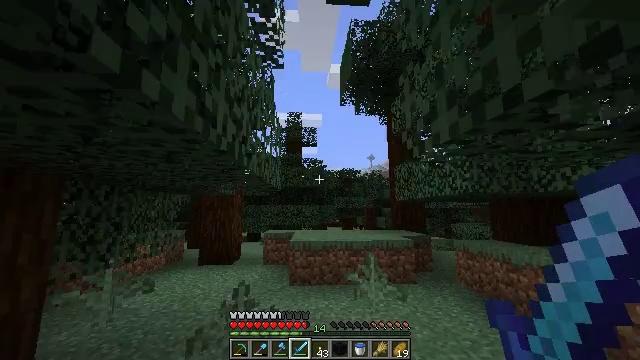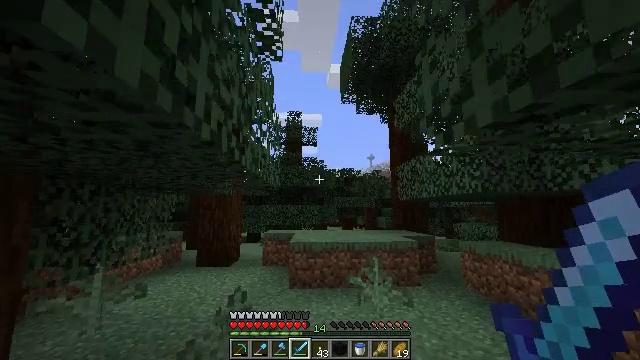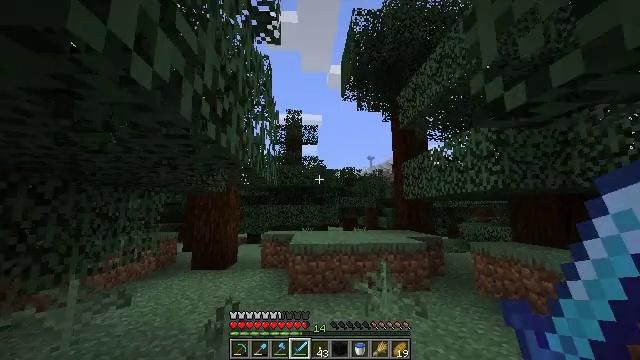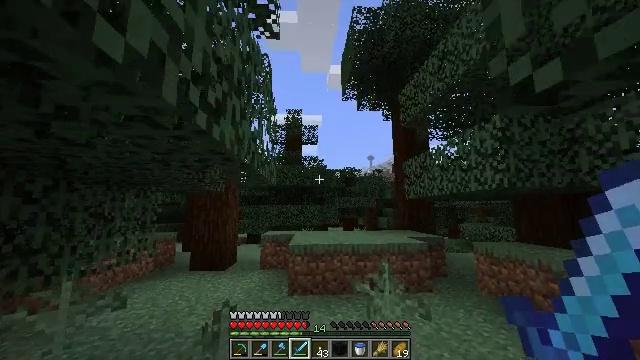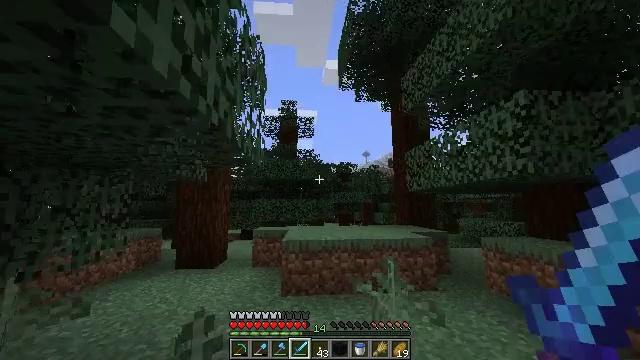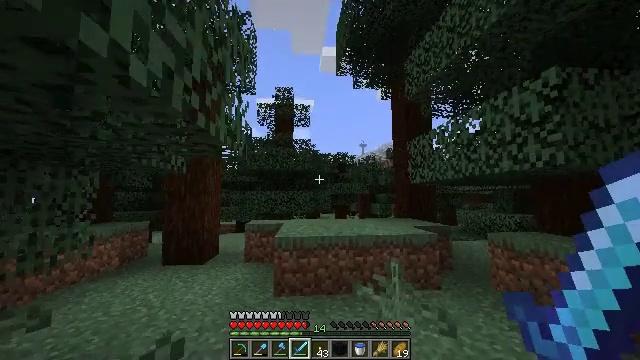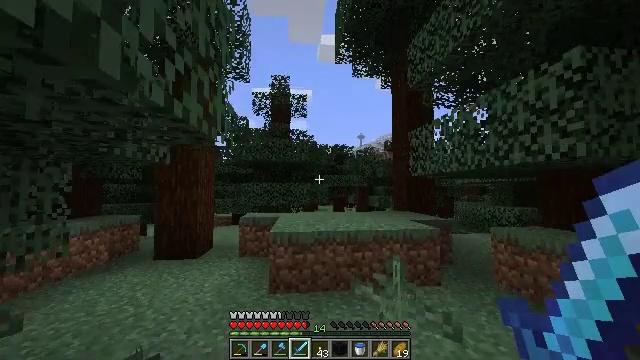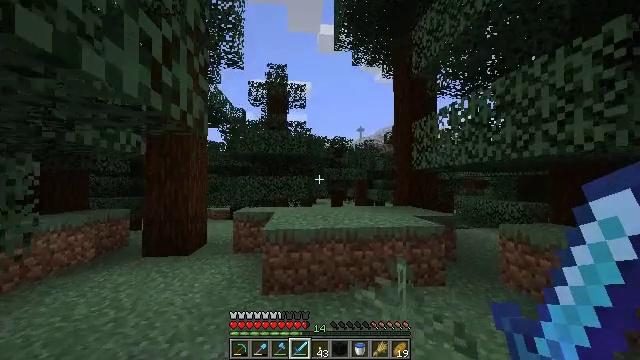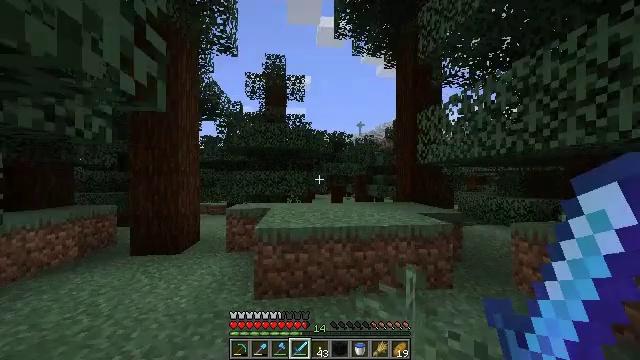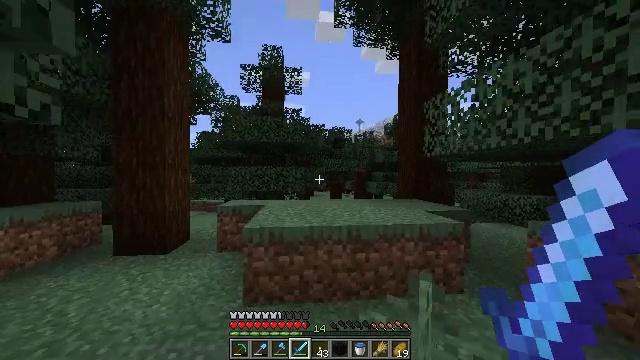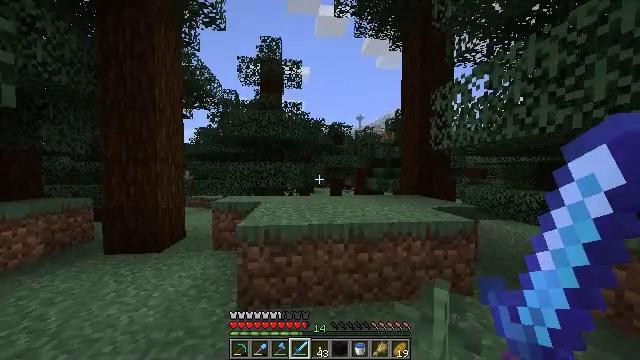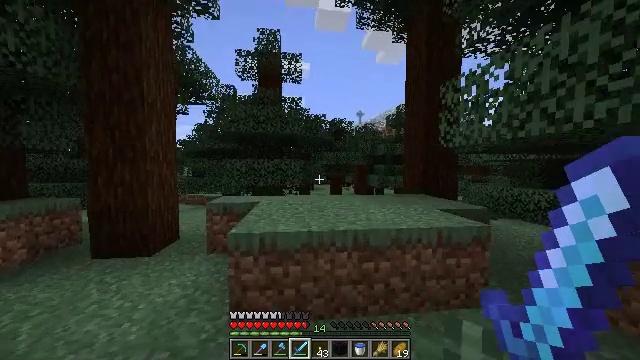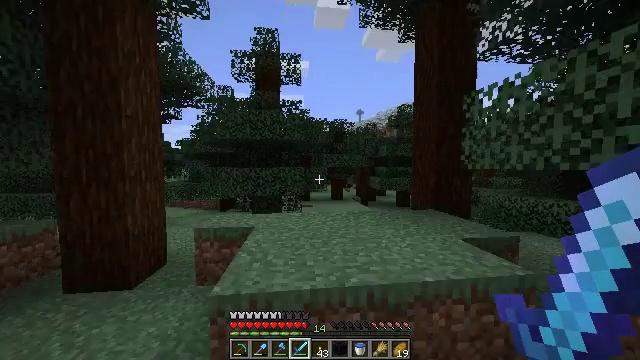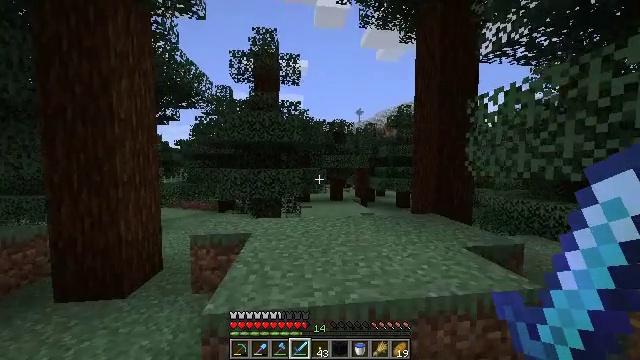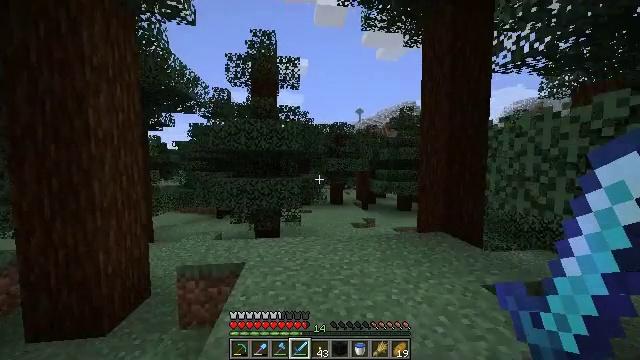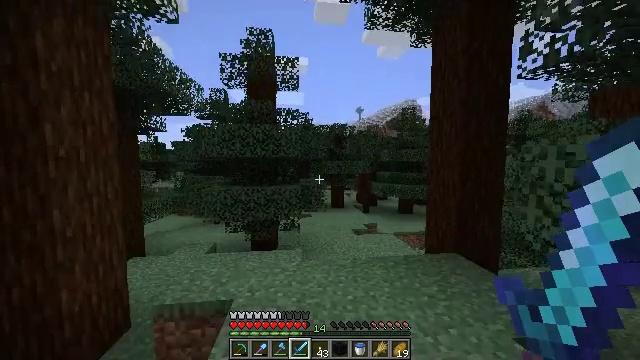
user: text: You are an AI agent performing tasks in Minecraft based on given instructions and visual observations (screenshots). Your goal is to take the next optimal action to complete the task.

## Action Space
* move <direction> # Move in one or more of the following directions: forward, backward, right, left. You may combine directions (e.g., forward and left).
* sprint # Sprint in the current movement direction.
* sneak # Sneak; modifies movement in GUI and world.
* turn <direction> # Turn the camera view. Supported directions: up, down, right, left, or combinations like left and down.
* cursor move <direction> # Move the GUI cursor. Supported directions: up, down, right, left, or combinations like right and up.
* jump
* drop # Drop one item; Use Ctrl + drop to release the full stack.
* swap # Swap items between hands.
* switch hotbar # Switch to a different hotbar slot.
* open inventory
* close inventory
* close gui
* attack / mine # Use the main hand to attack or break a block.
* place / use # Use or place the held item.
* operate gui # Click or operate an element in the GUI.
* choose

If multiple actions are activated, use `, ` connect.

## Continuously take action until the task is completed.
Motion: motion action
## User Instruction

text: Mine the sweet berry bush.
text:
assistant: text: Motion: move forward, sprint
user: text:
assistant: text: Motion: move forward, sprint
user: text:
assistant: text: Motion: move forward, sprint
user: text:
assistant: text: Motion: move forward, sprint, turn right and down
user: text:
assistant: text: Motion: move forward, sprint, turn down
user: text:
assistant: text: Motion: move forward, sprint, turn down
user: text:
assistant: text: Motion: move forward, sprint, turn down
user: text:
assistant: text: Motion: move forward, sprint, turn down
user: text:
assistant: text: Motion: move forward, sprint, turn down
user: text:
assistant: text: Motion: move forward, sprint
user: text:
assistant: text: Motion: move forward, sprint
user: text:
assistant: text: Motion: move forward, sprint, jump
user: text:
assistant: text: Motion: move forward, sprint, jump
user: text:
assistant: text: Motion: move forward, sprint, jump
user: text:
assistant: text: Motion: move forward, sprint, jump
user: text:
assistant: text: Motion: move forward, sprint, jump
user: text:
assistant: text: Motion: move forward, sprint, jump
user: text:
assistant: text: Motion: move forward, sprint
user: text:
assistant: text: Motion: move forward, sprint
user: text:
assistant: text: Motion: move forward, sprint
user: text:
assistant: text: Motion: move forward, sprint
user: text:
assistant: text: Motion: move forward, sprint
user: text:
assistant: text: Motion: move forward, sprint, turn down
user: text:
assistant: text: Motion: move forward, sprint, turn right and down
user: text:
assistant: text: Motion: move forward, sprint, turn right and down
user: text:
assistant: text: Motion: move forward, sprint, turn right and down, jump
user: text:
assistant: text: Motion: move forward, sprint, turn right, jump
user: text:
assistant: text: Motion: move forward, sprint, turn right, jump
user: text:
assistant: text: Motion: move forward, sprint, jump
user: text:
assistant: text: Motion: move forward, sprint, jump